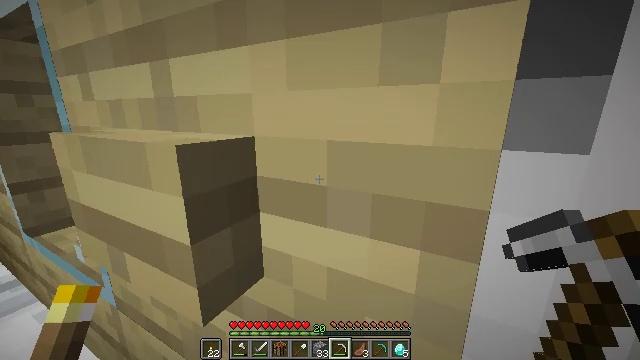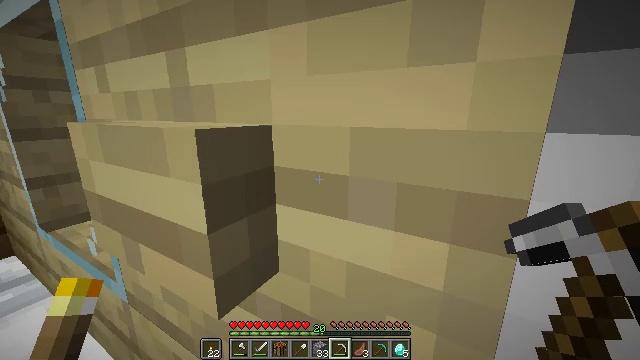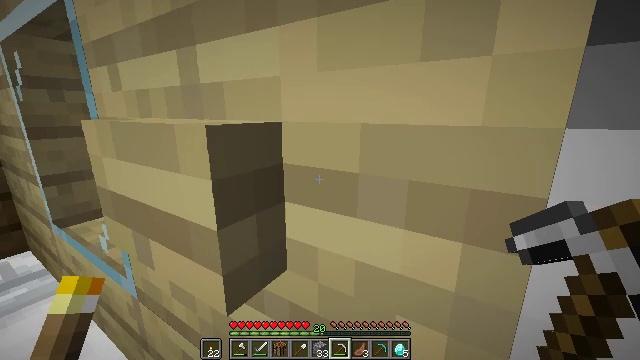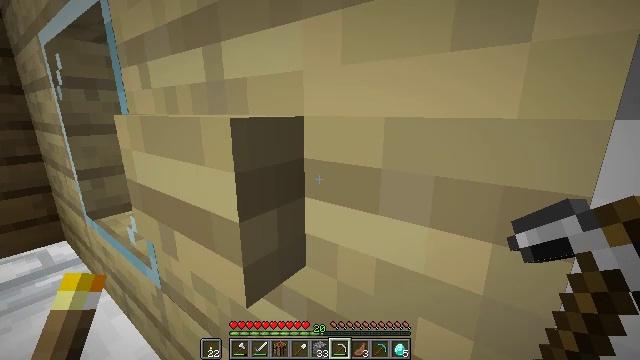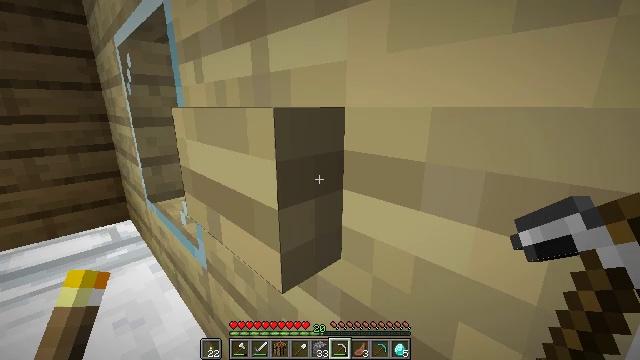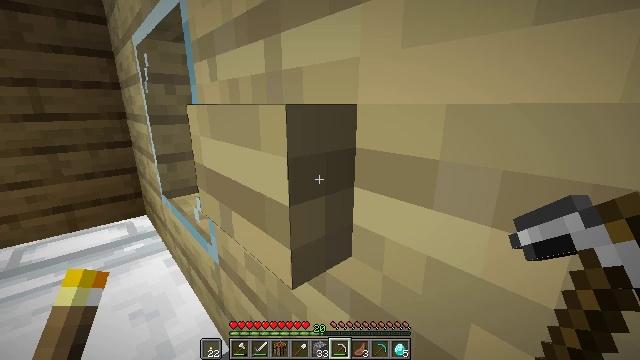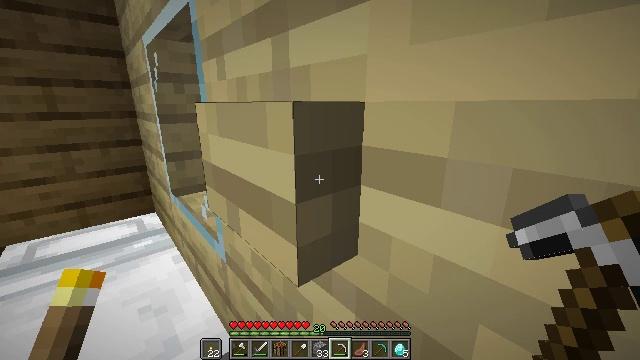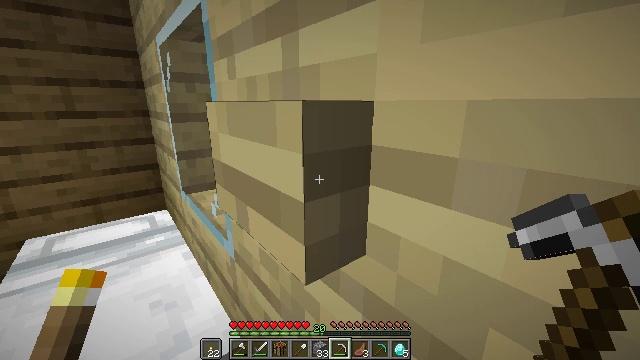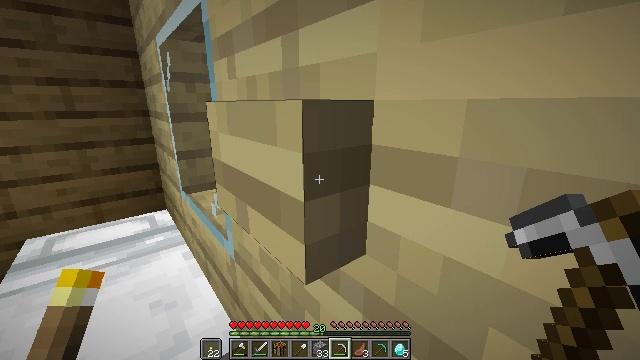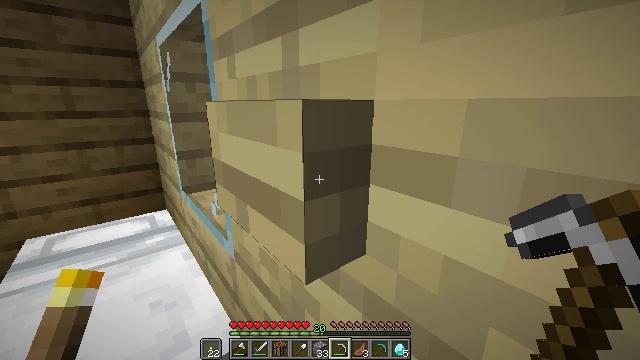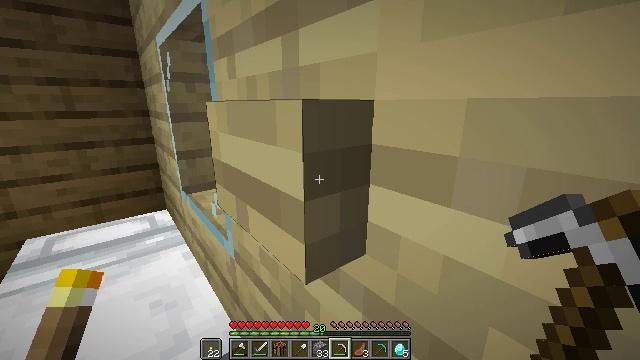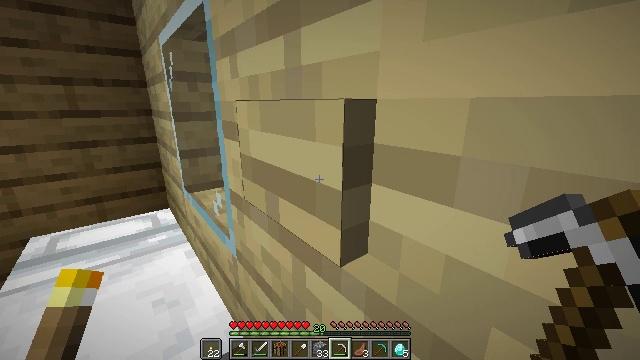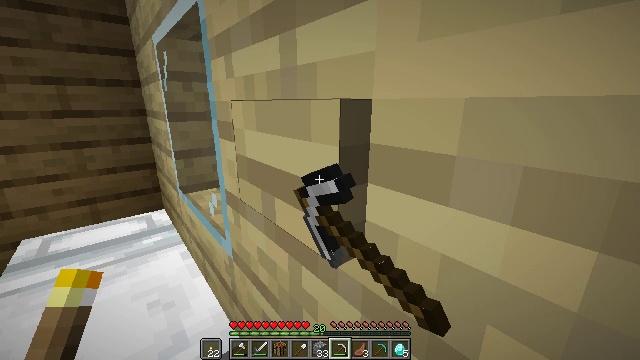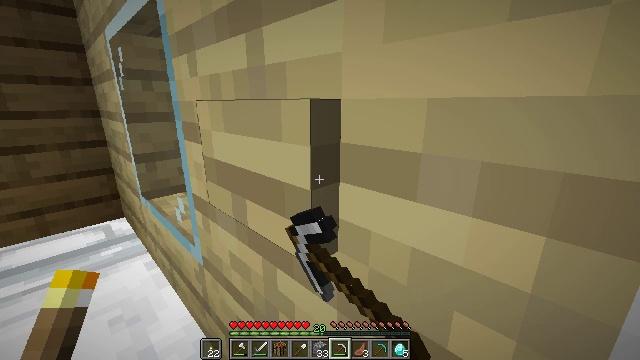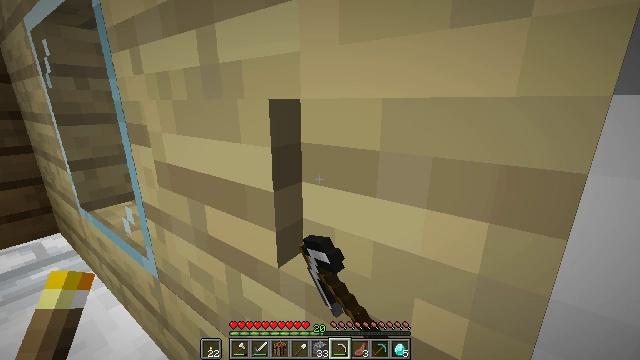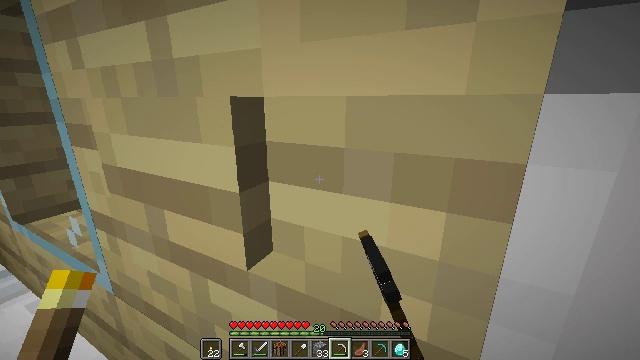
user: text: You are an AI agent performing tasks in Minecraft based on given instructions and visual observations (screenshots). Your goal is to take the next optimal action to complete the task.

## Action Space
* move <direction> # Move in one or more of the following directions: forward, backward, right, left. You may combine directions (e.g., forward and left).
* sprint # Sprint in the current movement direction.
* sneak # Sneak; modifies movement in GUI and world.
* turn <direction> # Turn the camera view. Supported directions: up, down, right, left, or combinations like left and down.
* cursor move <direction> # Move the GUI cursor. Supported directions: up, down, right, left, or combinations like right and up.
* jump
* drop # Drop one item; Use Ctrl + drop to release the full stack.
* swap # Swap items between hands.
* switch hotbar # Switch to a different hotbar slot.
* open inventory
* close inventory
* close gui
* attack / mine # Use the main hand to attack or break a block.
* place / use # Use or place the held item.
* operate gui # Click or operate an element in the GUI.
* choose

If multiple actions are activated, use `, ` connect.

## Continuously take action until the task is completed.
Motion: motion action
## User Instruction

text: Collect the blast furnace by mining it.
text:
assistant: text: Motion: turn left
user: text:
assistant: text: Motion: turn left
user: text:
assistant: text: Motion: turn left
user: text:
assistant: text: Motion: turn left and down
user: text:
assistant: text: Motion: turn left
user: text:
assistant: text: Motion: turn left
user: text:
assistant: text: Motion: turn left
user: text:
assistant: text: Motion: no_op
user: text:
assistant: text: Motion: no_op
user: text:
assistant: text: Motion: no_op
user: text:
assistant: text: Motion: use / place
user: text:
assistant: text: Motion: use / place
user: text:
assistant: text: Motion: turn right, use / place
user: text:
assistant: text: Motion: turn right
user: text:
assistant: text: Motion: turn right
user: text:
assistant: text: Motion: move forward, turn right and down
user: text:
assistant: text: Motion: move forward, turn right and down
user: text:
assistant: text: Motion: move forward, turn right
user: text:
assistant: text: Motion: move forward
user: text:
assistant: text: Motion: move forward
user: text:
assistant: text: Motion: move forward
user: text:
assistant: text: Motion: move forward
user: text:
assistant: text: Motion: move forward
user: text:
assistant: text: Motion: move forward, turn right and up
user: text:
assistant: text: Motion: move forward
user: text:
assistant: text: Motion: move forward
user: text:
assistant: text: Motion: move forward, turn left and up
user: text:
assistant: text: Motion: move forward, turn left and up
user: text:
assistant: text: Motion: move forward
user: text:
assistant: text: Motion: move forward, turn left and up